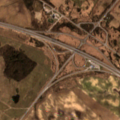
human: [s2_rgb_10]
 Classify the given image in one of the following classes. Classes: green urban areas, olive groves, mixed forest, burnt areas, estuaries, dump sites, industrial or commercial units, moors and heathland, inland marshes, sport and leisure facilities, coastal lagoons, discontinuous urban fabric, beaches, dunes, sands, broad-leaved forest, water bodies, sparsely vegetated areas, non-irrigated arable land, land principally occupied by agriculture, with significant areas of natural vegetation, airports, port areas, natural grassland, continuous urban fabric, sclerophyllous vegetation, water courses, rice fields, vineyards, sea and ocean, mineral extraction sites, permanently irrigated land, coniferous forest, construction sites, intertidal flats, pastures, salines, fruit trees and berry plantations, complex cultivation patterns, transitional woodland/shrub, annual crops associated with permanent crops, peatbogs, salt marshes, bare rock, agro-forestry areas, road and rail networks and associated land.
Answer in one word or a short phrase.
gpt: road and rail networks and associated land, non-irrigated arable land, complex cultivation patterns, land principally occupied by agriculture, with significant areas of natural vegetation, mixed forest